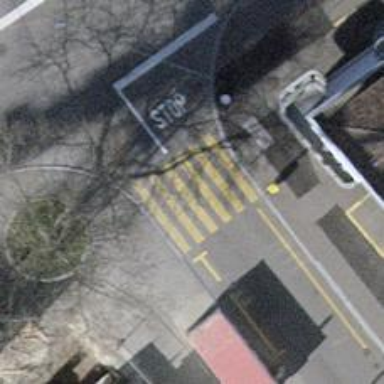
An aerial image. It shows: Asphalt footway with crossing.